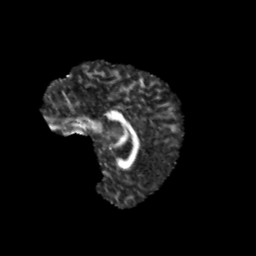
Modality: FA
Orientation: sagittal
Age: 12
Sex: male
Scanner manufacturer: siemens
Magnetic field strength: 3 T
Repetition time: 3.8 s
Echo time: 0.07 s